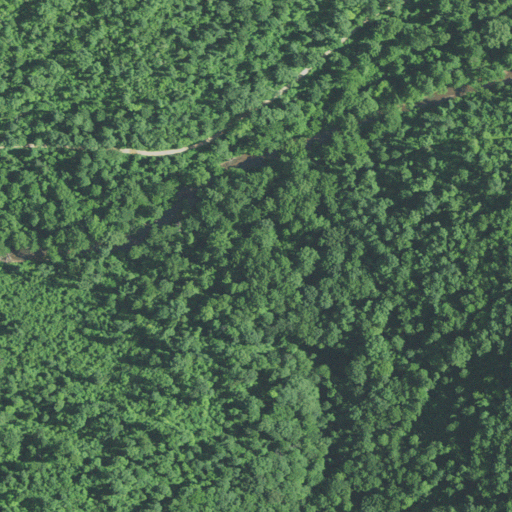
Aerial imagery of valley in West Virginia named Boat Gunwale Hollow containing deciduous forest, open development, shrub, and grassland